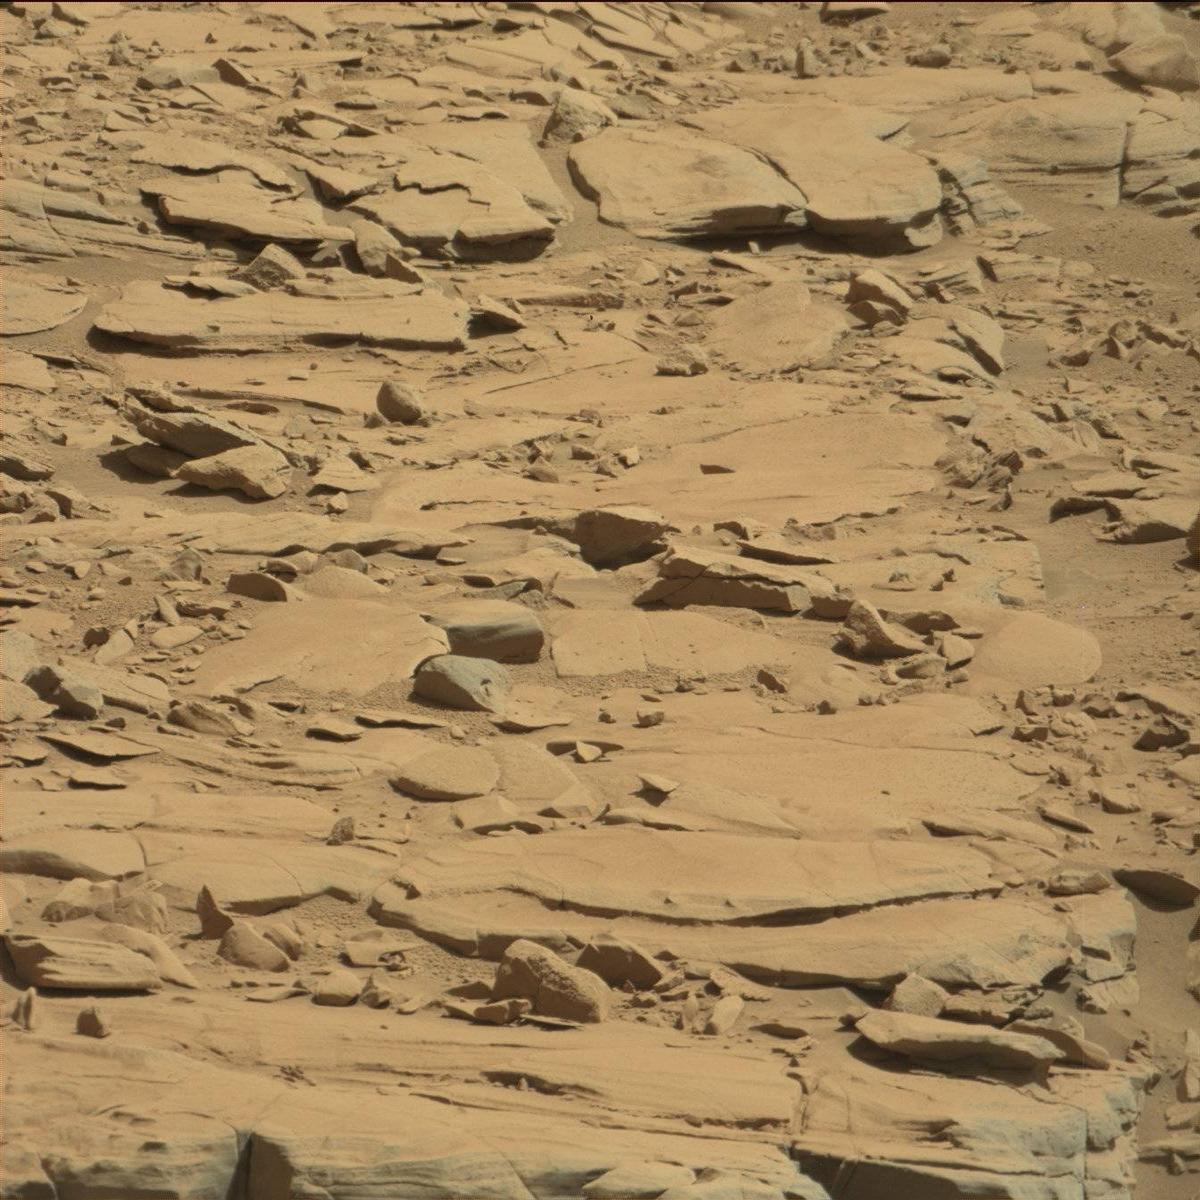
Terrain classes present: Bedrock, Sand / Soil